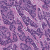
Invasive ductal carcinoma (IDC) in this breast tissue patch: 1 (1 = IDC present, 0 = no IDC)